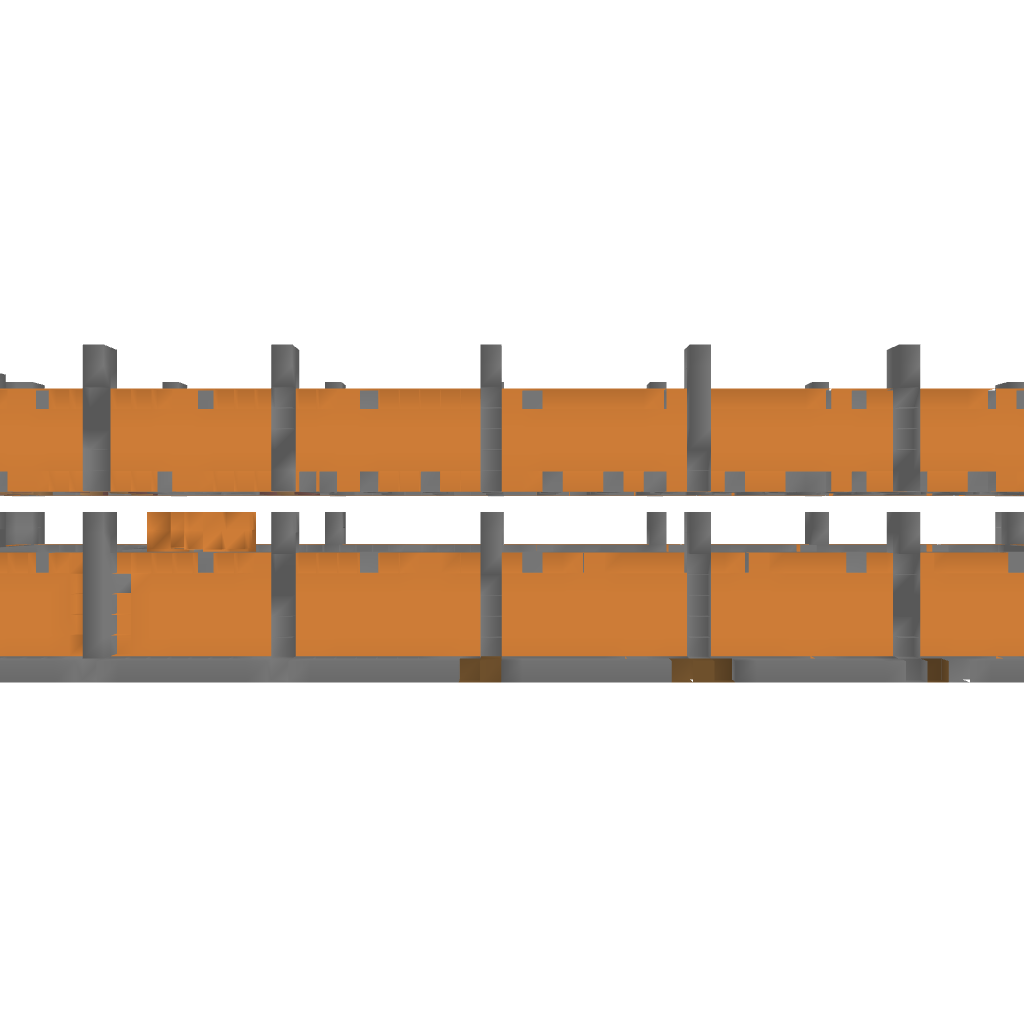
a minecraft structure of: Modern Library bad low quality